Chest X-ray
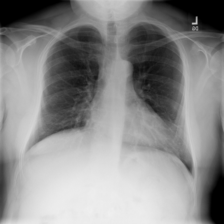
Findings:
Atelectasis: negative
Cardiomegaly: negative
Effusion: negative
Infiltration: negative
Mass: negative
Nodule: negative
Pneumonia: negative
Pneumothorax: negative
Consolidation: negative
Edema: negative
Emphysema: negative
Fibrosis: negative
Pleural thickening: negative
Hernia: negative